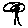
Label: tree